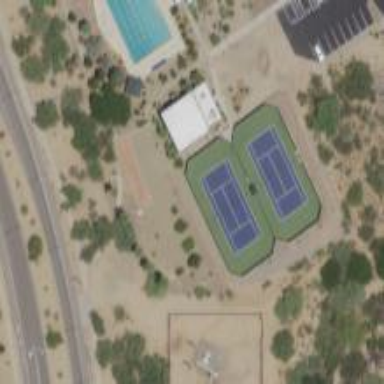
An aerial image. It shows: Asphalt tennis court.